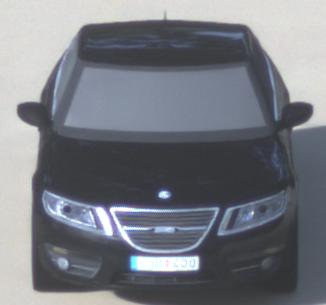
Make: Saab
Model: 5-Sep
Detailed model: 9-5 1.6T
Model produced from: 2010/06
Model produced until: 2011/12
Doors: 4
Color: black
Road condition: dry road
Daytime: morning or afternoon
Contrast: low contrast